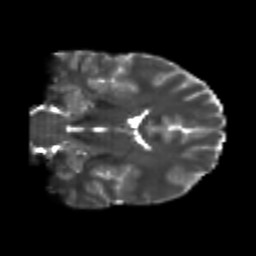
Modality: T2w
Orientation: coronal
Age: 20
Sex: male
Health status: healthy
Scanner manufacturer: philips
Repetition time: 7.386 s
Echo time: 0.08599 s